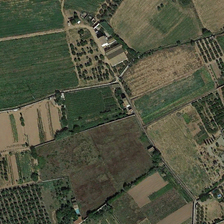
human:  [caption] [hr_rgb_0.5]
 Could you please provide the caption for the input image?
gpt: the farm is divided into different parts of the color .

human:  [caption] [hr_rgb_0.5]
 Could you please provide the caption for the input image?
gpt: many green trees and several pieces of farmlands are together .

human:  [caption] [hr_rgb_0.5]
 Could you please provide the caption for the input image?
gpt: the little farm consists of grass and crops .

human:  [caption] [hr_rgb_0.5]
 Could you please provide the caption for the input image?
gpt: many green trees and several pieces of farmlands are together .

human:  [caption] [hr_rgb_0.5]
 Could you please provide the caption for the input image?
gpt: the little farm consists of grass and crops .